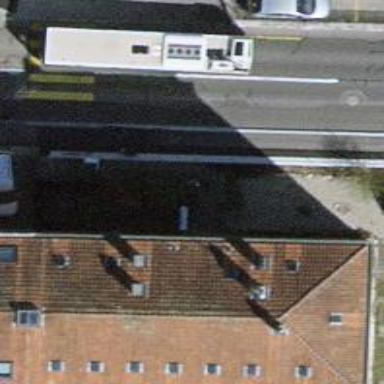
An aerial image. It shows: Bus stop with platform for public transport.